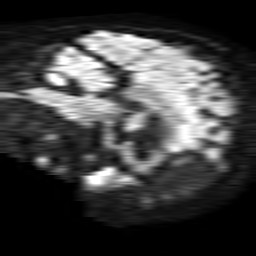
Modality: TRACE
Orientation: sagittal
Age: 54
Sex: male
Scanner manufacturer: philips
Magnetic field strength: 1.5 T
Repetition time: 4.6 s
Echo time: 0.08528 s